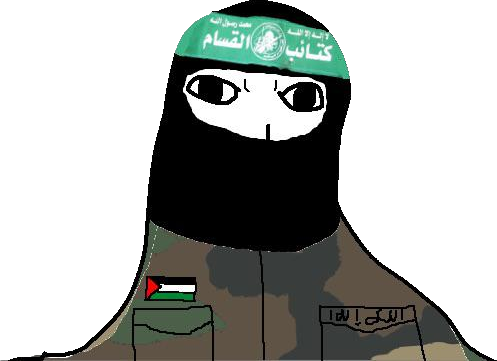
Label: 5_Shroomjak